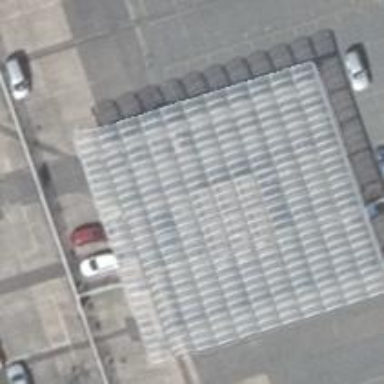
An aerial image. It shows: View of roof of building.